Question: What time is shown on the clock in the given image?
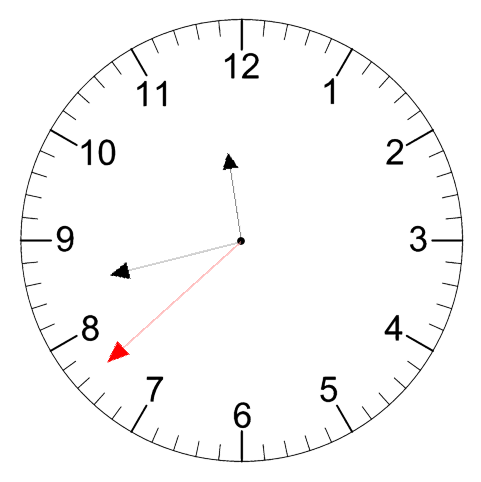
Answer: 11:42:38